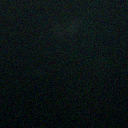
Screen state: off